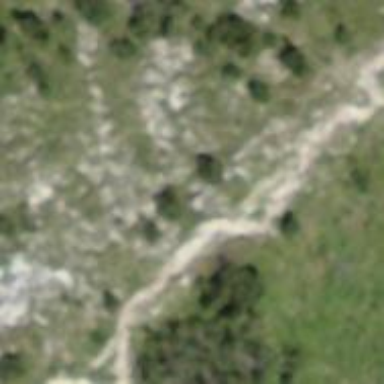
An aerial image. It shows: Path with excellent trail visibility on the ground.